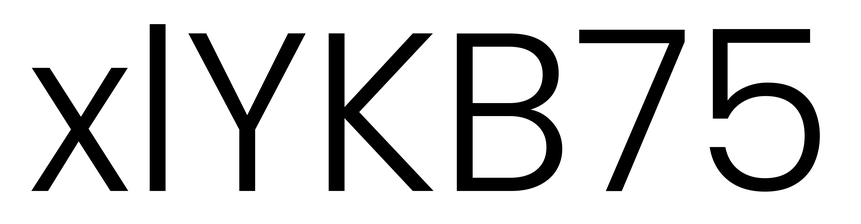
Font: Poppins-Light